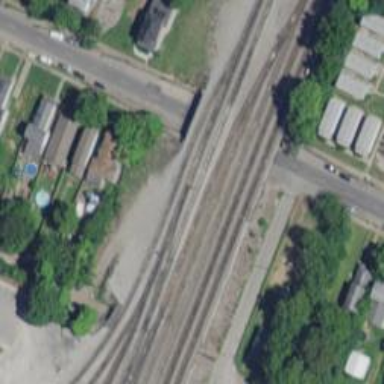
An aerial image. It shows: Railway yard.